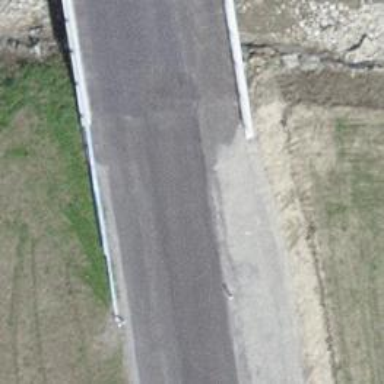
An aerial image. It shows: Cycleway bridge with asphalt surface.